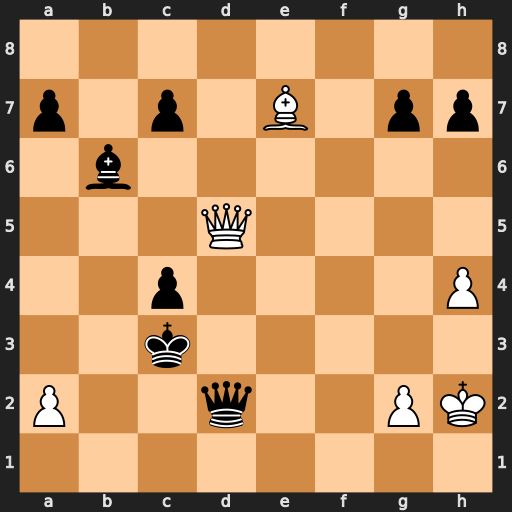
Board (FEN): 8/p1p1B1pp/1b6/3Q4/2p4P/2k5/P2q2PK/8
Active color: w
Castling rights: -
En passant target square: -
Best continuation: Bb4+ Kxb4 Qxd2+